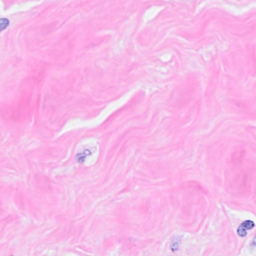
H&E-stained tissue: Breast